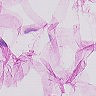
Metastatic tissue present: no